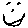
Label: smiley face